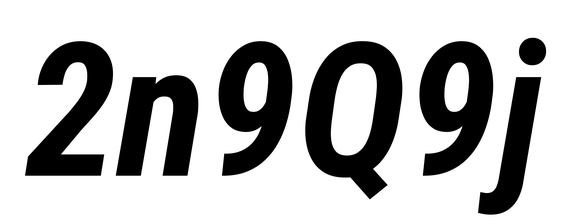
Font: Roboto-Italic_Condensed_Bold_Italic